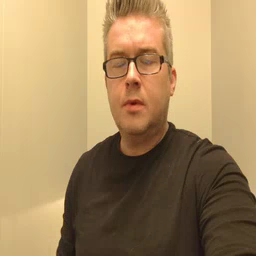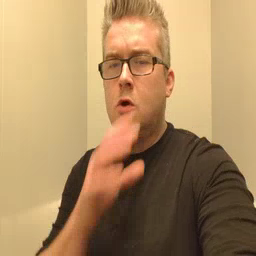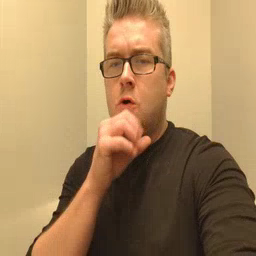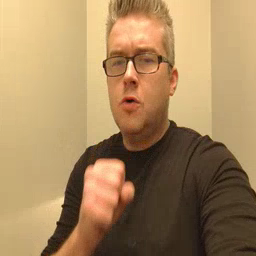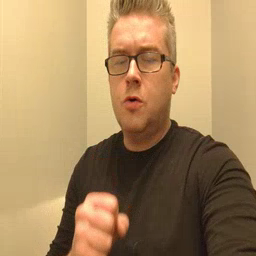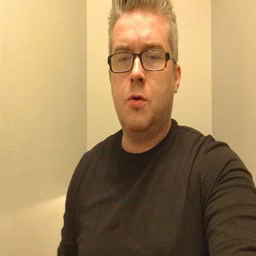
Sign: old